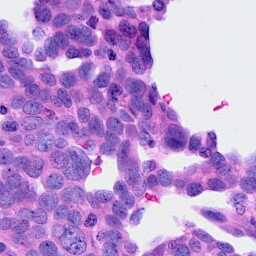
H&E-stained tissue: Ovarian